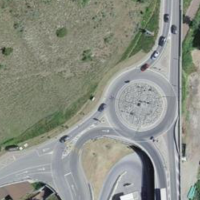
EUNIS habitat code: 23
Species observed at this site:
Lamium purpureum